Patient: sex M, age 78
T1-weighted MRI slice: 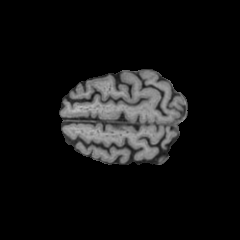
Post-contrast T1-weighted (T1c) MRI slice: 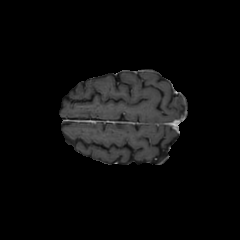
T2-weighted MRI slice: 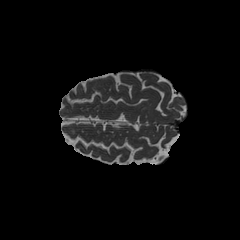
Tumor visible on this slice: no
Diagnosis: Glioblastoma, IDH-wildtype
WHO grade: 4